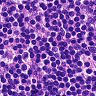
Metastatic tissue present: no